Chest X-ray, PA view. Patient: 73 years old, sex M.
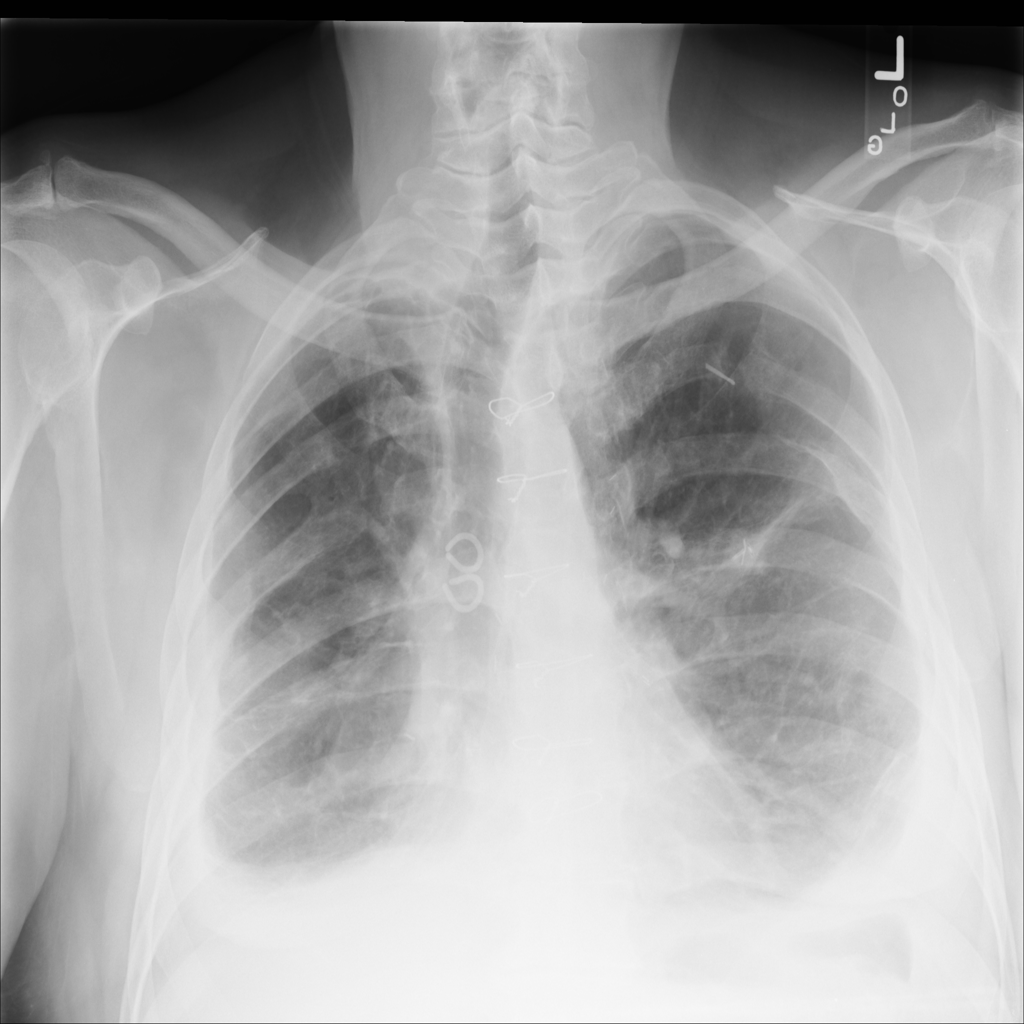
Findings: Pleural_Thickening